Question: When I place the following code on my site for a nice standard +1
'''
<!-- Place this tag where you want the +1 button to render. -->
<div class="g-plusone"></div>
<!-- Place this tag after the last +1 button tag. -->
<script type="text/javascript">
window.___gcfg = {lang: 'nl'};
(function() {
var po = document.createElement('script'); po.type = 'text/javascript'; po.async = true;
po.src = 'https://apis.google.com/js/plusone.js';
var s = document.getElementsByTagName('script')[0]; s.parentNode.insertBefore(po, s);
})();
</script>
'''
It does something I do not want.
Without this code I only have my own phpsessid which is needed to have my site functioning.
With this code the following cookies are dropped from the domain plusone.google.com

Now, when looking at the expiration date, somewhere in 2014, 2022, 2013... they will live a very long long time.
Point is, nowhere is documentation readily accessible how to disable the placement of cookies by google+1 button, i've done my best to look, even read a lot of stack overflow posts in the hope to find something related.
I did however find <URL>
Has anyone ever encountered the documentation/option to tell +1 button not to drop cookies?
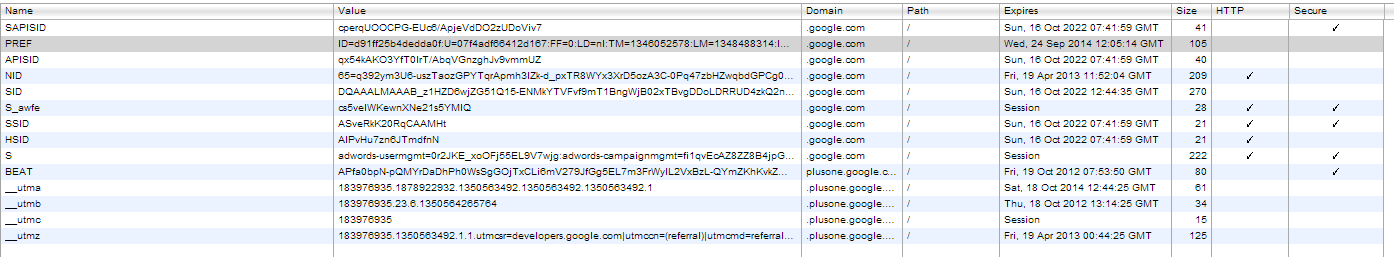
Answer: I have coded up a permissions based workaround but I still find it far from ideal because I have to bug the user for permission when they click, but it's better than nothing.
I still need a way to stop google from dropping unwanted cookies. There is no need to track users with so many cookies or any cookies at all in my opinion.
This code makes an user click the link, when they click it they get asked if they want to show the button and what the consequenses are of that descision.
My example code: <URL>
<URL>
'''
<script type="text/javascript">
// Function to set the cookie plusone.
function setCookie()
{
domain = "www.mysite.com";
c_name="plusone";
value="yes";
var exdate=new Date();
exdate.setDate(exdate.getDate() + 365);
var c_value=escape(value) + "; expires="+exdate.toUTCString()+';domain='+domain+';path=/';
document.cookie=c_name + "=" + c_value;
}
// Function to see if our plusone cookie exists and has value yes
// Returns true when the cookie is set, false if isn't set.
function getCookie()
{
var i,x,y,ARRcookies=document.cookie.split(";");
for (i=0;i<ARRcookies.length;i++)
{
x=ARRcookies[i].substr(0,ARRcookies[i].indexOf("="));
y=ARRcookies[i].substr(ARRcookies[i].indexOf("=")+1);
x=x.replace(/^\s+|\s+$/g,"");
if (x.indexOf("plusone") != -1)
{
if(unescape(y)=="yes")
{
return true;
}
else
{
return false;
}
}
}
}
// Load the plusone module but first ask permission
function loadplusone(thelink)
{
// Cookie hasn't been set
if(!getCookie())
{
// Get permission
if(window.confirm("If you wish to 'plusone' this page we need to load a special button from Google.com.
With this button Google will place some cookies on your computer. Google uses these cookies for statistics and maintaing your login status if you have logged in with Google.
Do you consent to loading the button and the placement of cookies by Google?
If you agree this website will place a cookie with a year lifetime on your computer to remember this and the plusone button will be loaded on every page where the plusone button is present on this site."))
{
// set cookie, load button
setCookie();
var jsnode = document.createElement('script');
jsnode.setAttribute('type','text/javascript');
jsnode.setAttribute('src','https://apis.google.com/js/plusone.js');
document.getElementsByTagName('head')[0].appendChild(jsnode);
document.getElementById(thelink).innerHTML = '';
}
}
// cookie has already been set, just load button.
else
{
var jsnode = document.createElement('script');
jsnode.setAttribute('type','text/javascript');
jsnode.setAttribute('src','https://apis.google.com/js/plusone.js');
document.getElementsByTagName('head')[0].appendChild(jsnode);
document.getElementById(thelink).innerHTML = '';
}
}
</script>
<!-- Where the plusone button should go this piece of code should be placed -->
<a id="plus1" href="javascript:loadplusone('plus1')">Show Google +1</a><g:plusone></g:plusone>
<!-- This should be placed below the above code or in the onload event of the document -->
<script type="text/javascript">
if(getCookie())
{
var jsnode = document.createElement('script');
jsnode.setAttribute('type','text/javascript');
jsnode.setAttribute('src','https://apis.google.com/js/plusone.js');
document.getElementsByTagName('head')[0].appendChild(jsnode);
document.getElementById('plus1').innerHTML = '';
}
</script>
'''